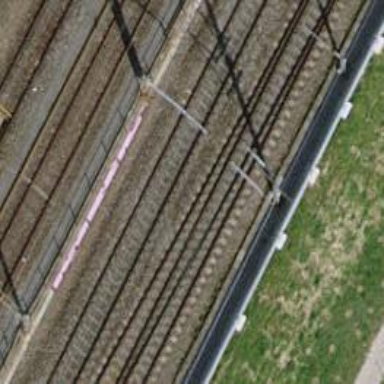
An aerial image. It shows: Siding railway track with electrified contact line.